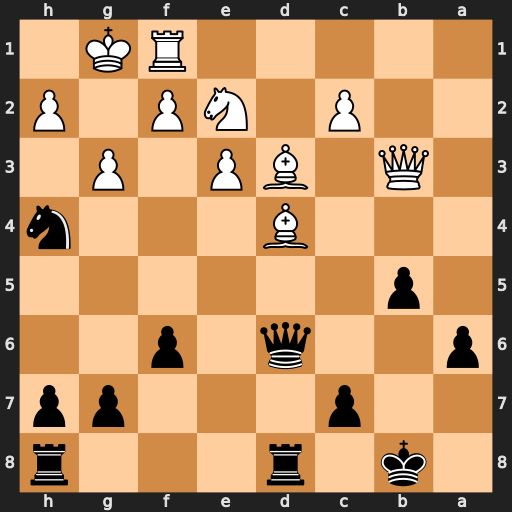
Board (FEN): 1k1r3r/2p3pp/p2q1p2/1p6/3B3n/1Q1BP1P1/2P1NP1P/5RK1
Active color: b
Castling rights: -
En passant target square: -
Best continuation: Nf3+ Kg2 Qc6 e4 Nxd4 Nxd4 Rxd4